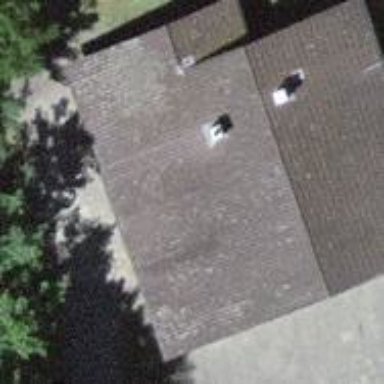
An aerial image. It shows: Gabled roof cabin.